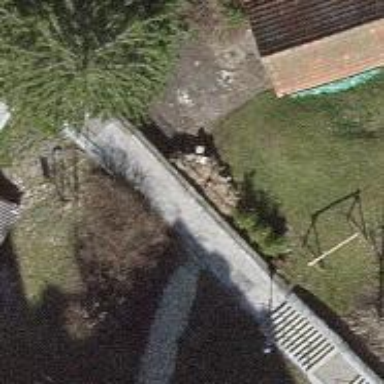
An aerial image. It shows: Road with steps.